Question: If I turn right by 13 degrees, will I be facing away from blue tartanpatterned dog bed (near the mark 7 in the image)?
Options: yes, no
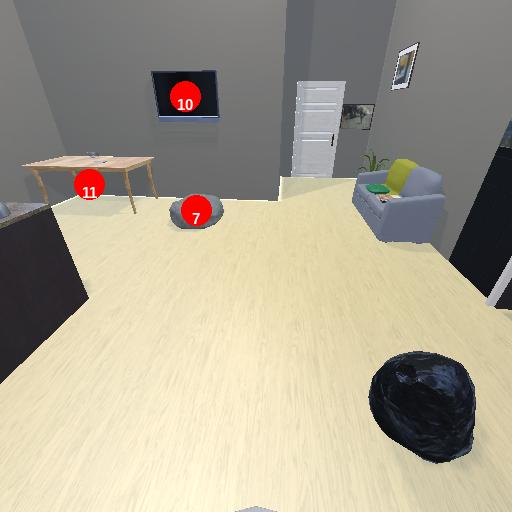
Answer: yes